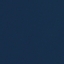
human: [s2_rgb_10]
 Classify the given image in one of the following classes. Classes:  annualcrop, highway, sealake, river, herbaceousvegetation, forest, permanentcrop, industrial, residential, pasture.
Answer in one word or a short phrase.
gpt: SeaLake